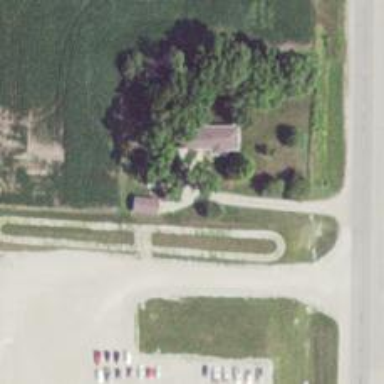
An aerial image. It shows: Driveway.